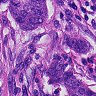
Metastatic tissue present: yes